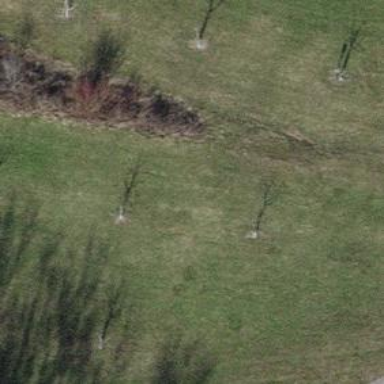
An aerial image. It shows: Urban tree adds touch of nature to the surroundings.